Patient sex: F
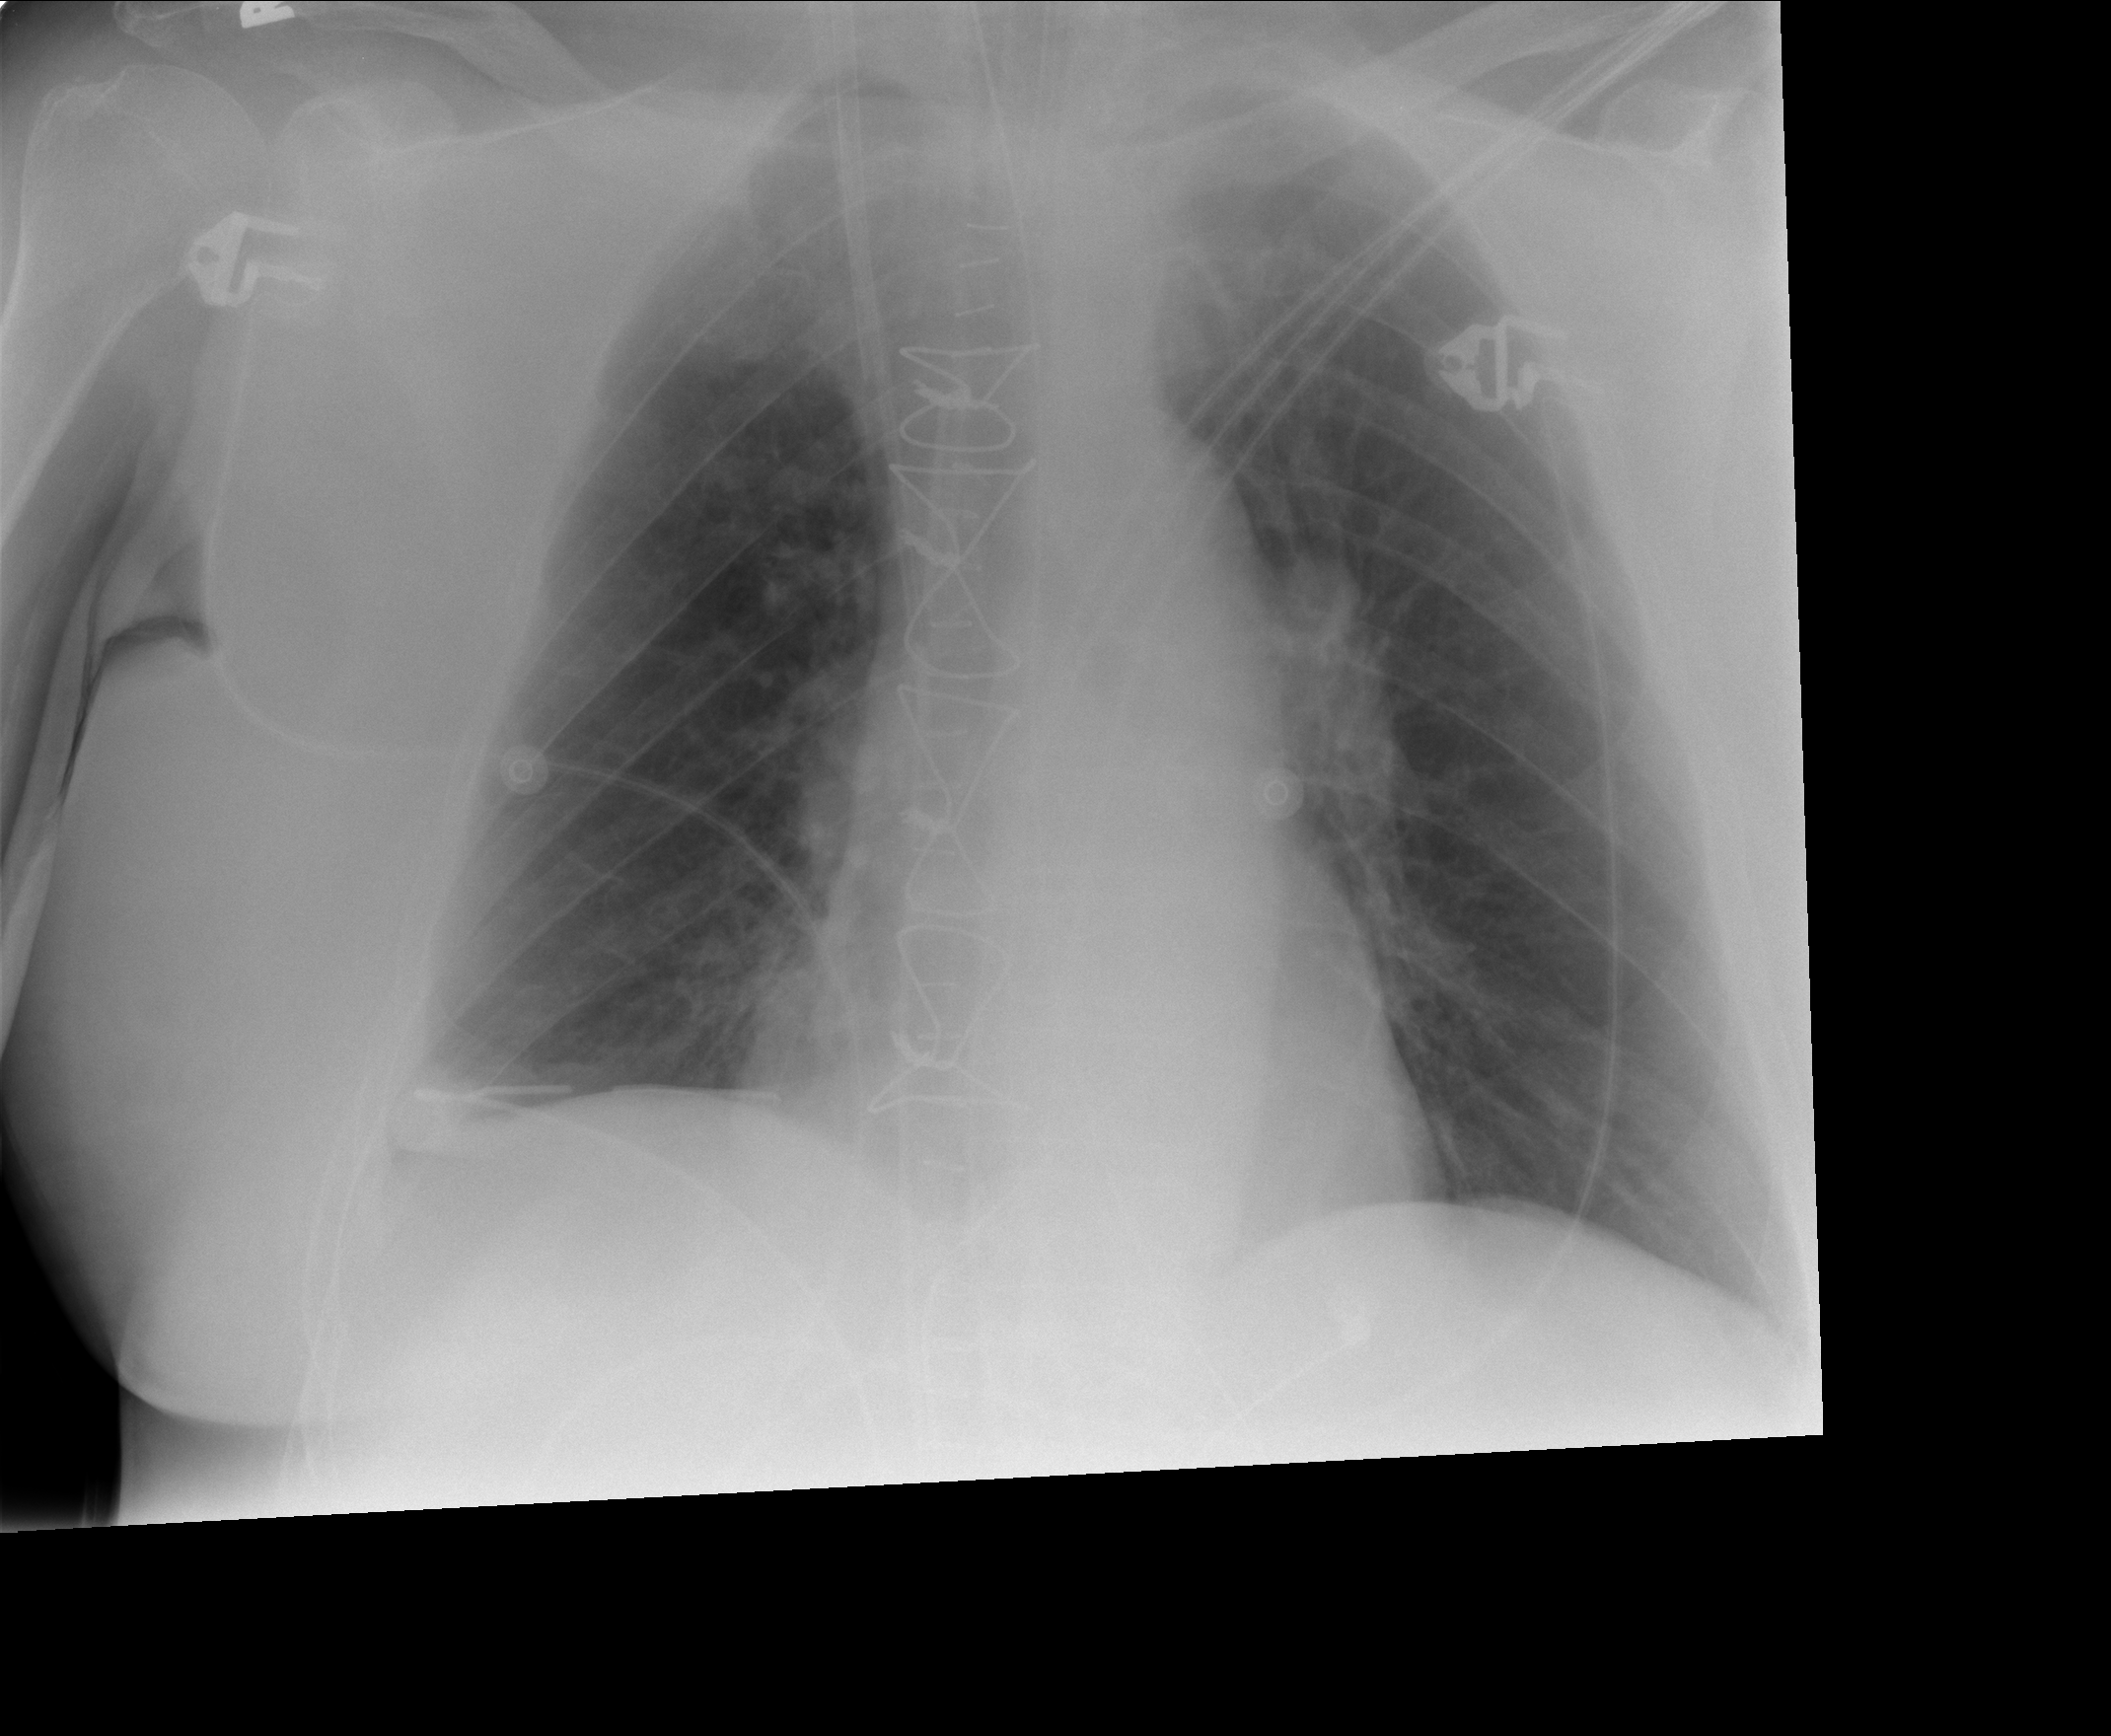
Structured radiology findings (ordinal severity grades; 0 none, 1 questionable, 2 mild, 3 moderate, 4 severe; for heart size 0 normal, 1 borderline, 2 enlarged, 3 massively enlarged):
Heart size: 0
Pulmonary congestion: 0
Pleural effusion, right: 0
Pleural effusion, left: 0
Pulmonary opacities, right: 0
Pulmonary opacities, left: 0
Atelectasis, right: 2
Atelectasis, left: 0